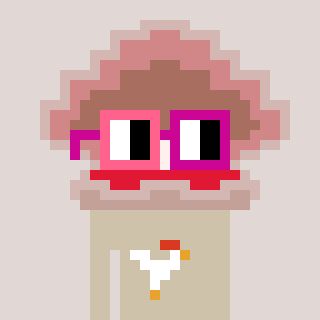
a pixel art character with square pink and red glasses, a oyster-shaped head and a bege-colored body on a warm background